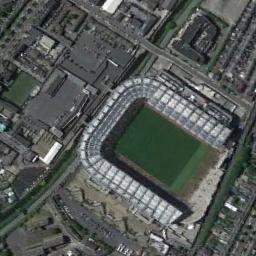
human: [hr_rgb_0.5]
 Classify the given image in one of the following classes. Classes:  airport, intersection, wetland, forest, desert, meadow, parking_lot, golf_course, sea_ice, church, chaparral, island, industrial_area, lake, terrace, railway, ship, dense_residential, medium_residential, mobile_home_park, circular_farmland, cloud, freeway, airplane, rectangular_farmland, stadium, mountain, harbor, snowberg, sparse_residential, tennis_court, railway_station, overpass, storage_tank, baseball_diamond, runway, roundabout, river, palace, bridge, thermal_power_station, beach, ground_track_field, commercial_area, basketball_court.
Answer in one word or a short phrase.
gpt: stadium